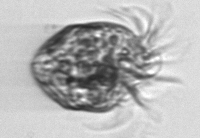
Label: Strombidium_morphotype1